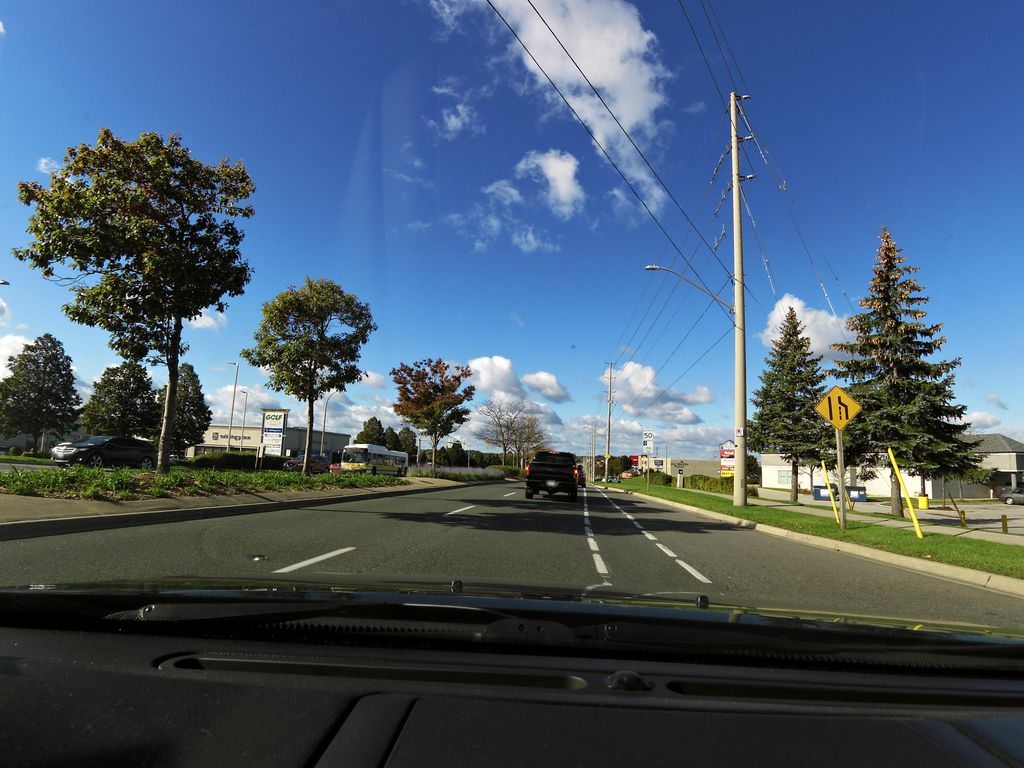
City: hamilton